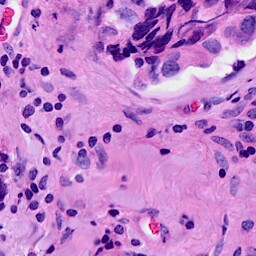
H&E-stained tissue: Breast